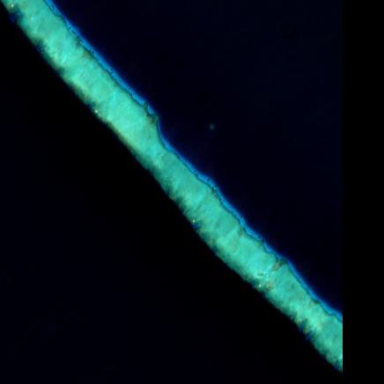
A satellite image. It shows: Beautiful reef in its natural state.